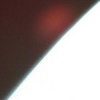
Label: sunburn